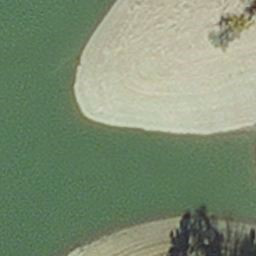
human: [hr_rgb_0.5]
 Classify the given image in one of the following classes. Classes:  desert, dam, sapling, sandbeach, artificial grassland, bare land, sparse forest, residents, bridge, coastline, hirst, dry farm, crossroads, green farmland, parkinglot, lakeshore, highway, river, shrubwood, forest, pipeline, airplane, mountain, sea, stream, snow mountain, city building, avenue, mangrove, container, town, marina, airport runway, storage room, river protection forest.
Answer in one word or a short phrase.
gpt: hirst